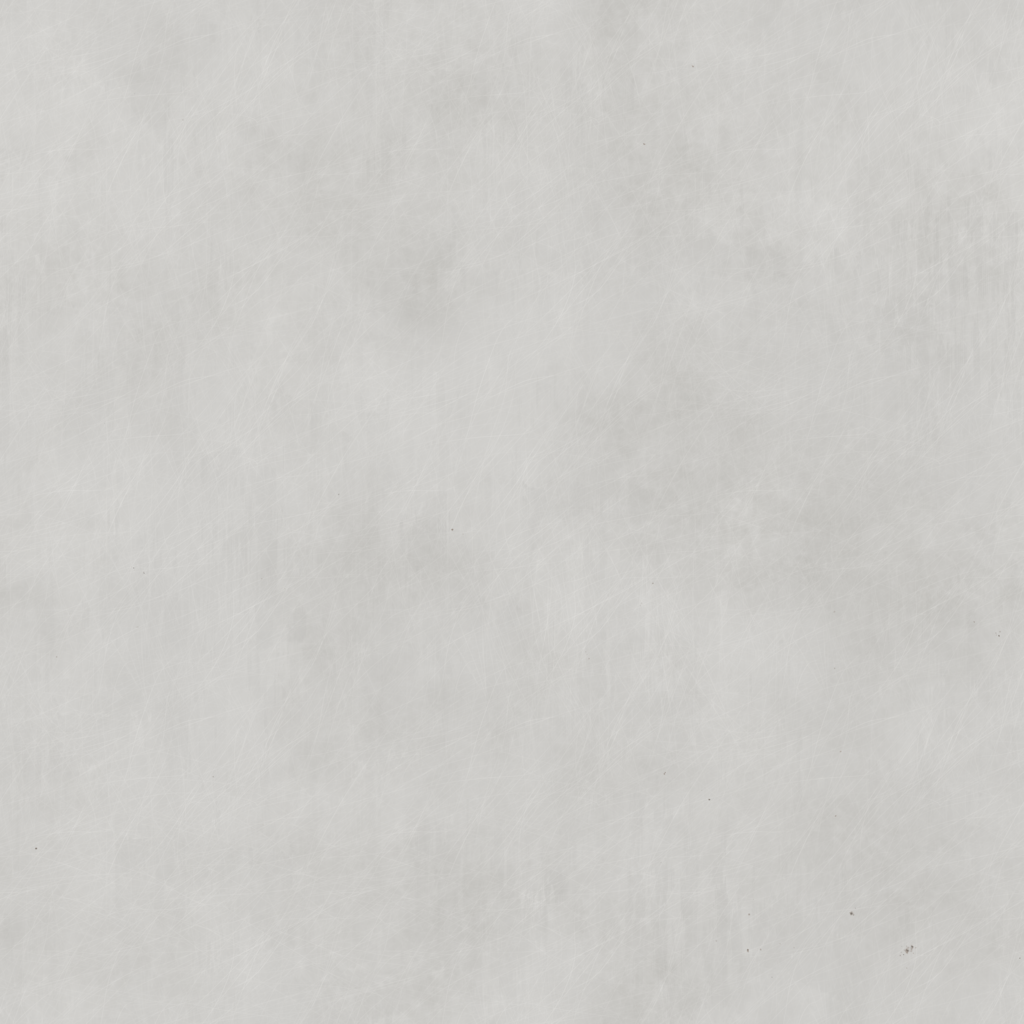
Texture map type: Color